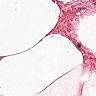
Metastatic tissue present: no